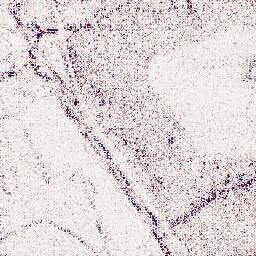
Category: wavelet
Decomposition family: wavelet_biorthogonal
Decomposition parameters: wavelet: bior5.5
level: 1
Upsampling method: fft_zeropad
Upsampling parameters: scale: 4
Upsampling scale: 4